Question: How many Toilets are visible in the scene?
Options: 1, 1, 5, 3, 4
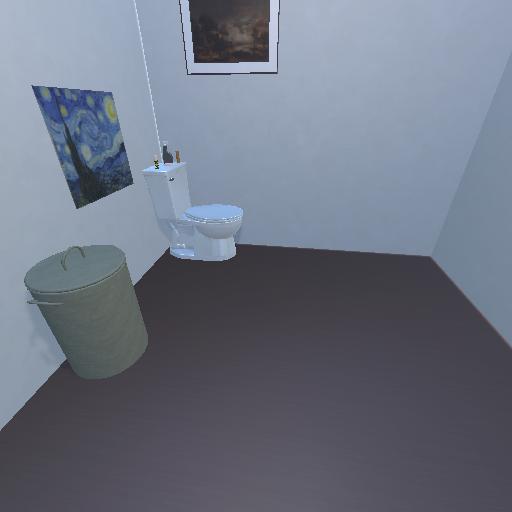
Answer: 1